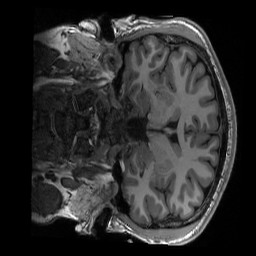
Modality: T1w
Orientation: coronal
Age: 20
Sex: male
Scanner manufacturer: siemens
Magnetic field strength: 3 T
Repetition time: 2.53 s
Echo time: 0.0033 s